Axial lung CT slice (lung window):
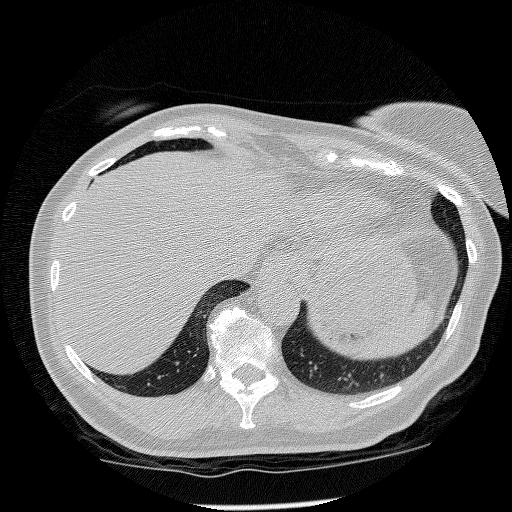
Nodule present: no